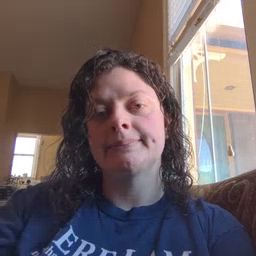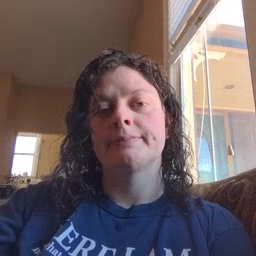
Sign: green